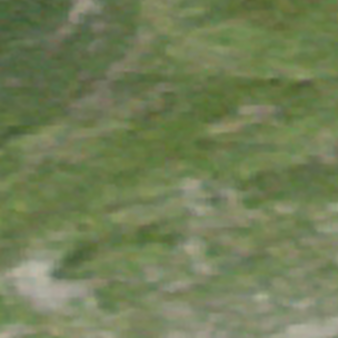
Label: other